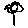
Label: flower